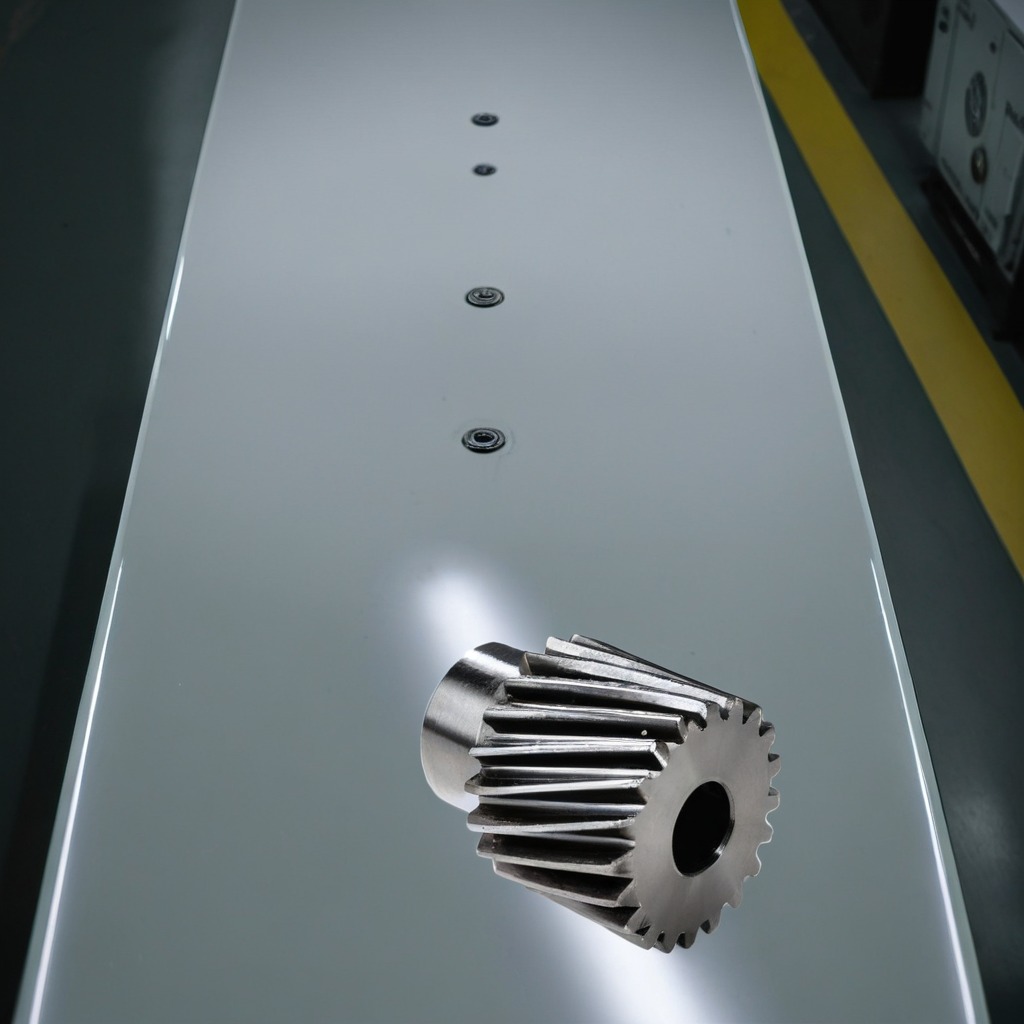
A steel gear with teeth is lying on the high-gloss table in a ship maintenance bay.